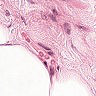
Metastatic tissue present: no